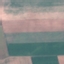
Land use / land cover: AnnualCrop